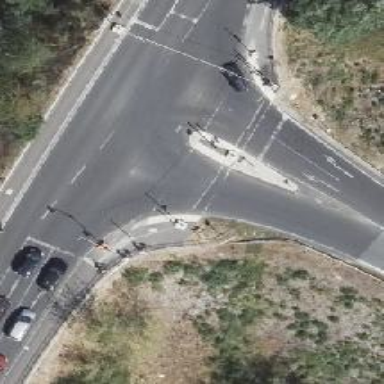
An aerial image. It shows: Asphalt sidewalk along the footway.